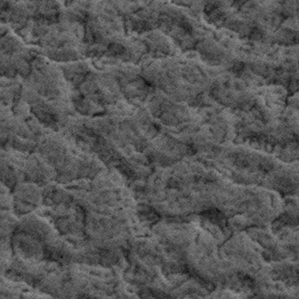
Label: frost